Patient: sex M, age 46
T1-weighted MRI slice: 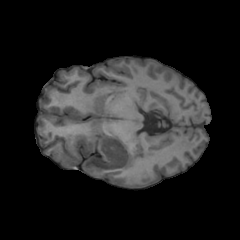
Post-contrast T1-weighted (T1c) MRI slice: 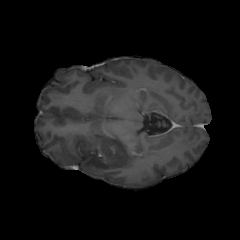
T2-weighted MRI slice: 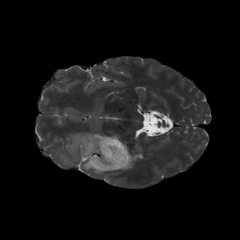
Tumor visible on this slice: yes
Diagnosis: Oligodendroglioma, IDH-mutant, 1p/19q-codeleted
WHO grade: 2